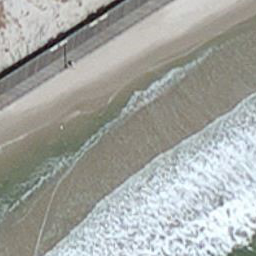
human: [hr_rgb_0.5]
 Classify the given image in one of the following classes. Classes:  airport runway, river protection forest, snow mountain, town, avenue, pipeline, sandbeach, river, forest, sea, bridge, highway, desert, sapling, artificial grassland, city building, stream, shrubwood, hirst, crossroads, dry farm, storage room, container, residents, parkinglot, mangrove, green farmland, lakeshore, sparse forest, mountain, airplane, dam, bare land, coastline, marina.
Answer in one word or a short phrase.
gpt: coastline